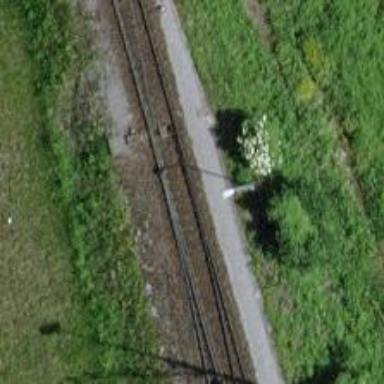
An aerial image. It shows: Railway switch.